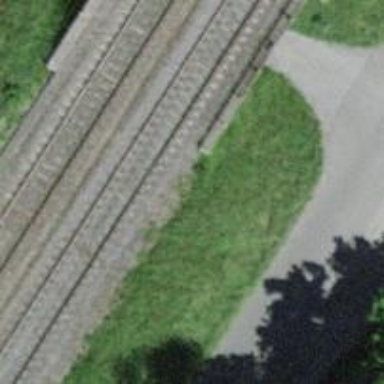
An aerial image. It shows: Bridge with electrified railway tracks featuring contact line.